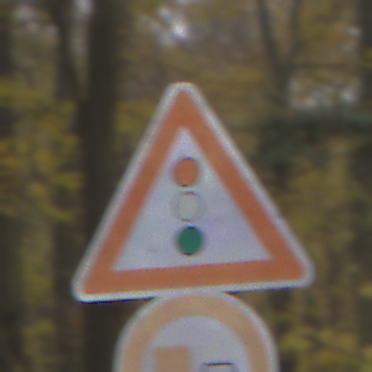
Verkehrszeichen: Lichtzeichenanlage
Zusatzzeichen unten: UeberholverbotKraftfahrzeuge
Umgebung: Outdoor, Nature
Tageszeit: MorningAfternoon
Wetter: Overcast
Licht: Natural
Jahreszeit: Autumn
Kontrast: LowContrast